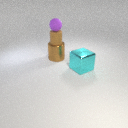
small purple rubber sphere above large brown metal cylinder